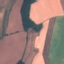
Land use / land cover class: AnnualCrop